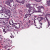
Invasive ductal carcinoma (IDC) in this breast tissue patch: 0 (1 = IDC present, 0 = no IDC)